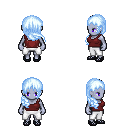
a pixel art fantasy rpg character, female body template, dark elf, purple skin, maroon pirate shirt, white pants, white cyan right-swept hairstyle, ghillies, four views (front, back, left, right), 2x2 character sprite sheet, small pixel art, hard edges, no anti-aliasing